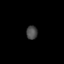
Tissue: skin
Cell type: Epithelial cells
Senescence score: 0.2792
Nuclear area (px): 149
Mean DAPI intensity: 73.416